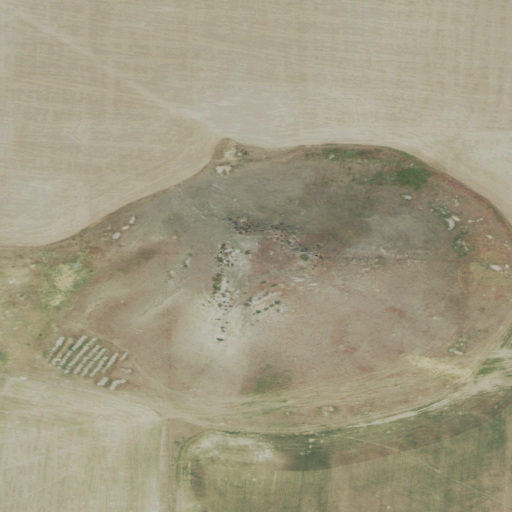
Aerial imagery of mountain in Montana named Haystack Butte containing cultivated crops and grassland